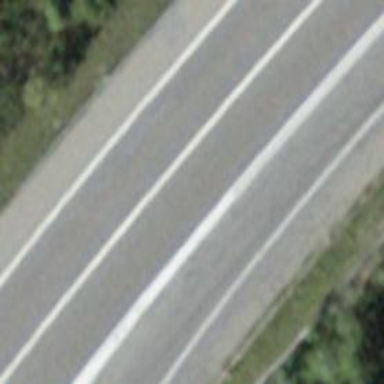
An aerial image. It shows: Trunk link road with asphalt surface.